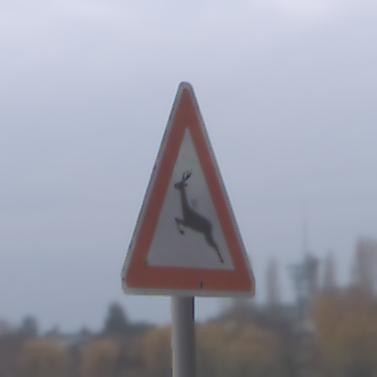
Verkehrszeichen: WildwechselRechts
Umgebung: Outdoor, Nature
Tageszeit: MorningAfternoon
Wetter: Overcast
Licht: Natural
Jahreszeit: NotSpecified
Kontrast: LowContrast